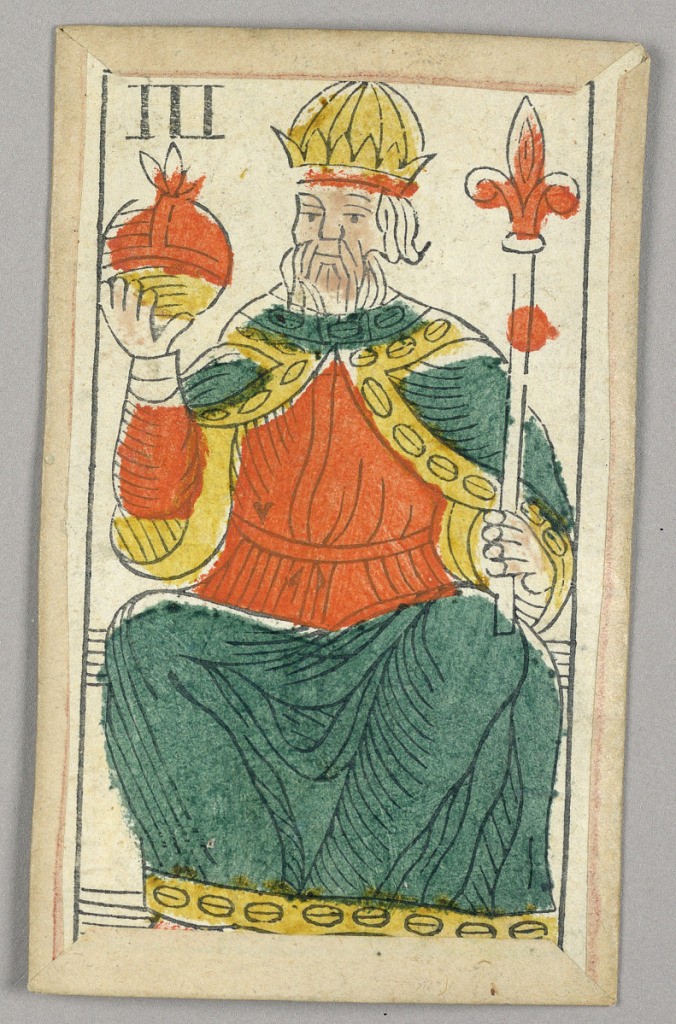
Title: Minchiate (Tarot) Playing Card
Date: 17th century
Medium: Stencil-colored woodblock print
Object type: Playing card
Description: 1909-22-1-1/35: Partial set of Italian Minchiate playing cards50;     1909-22-1-3: Part of a set of Italian Minchiate playing cards.50